Interaction volume radius: 5 \u00c5
Interaction volume height: 40 \u00c5
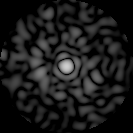
Disorder parameter: 0.8874